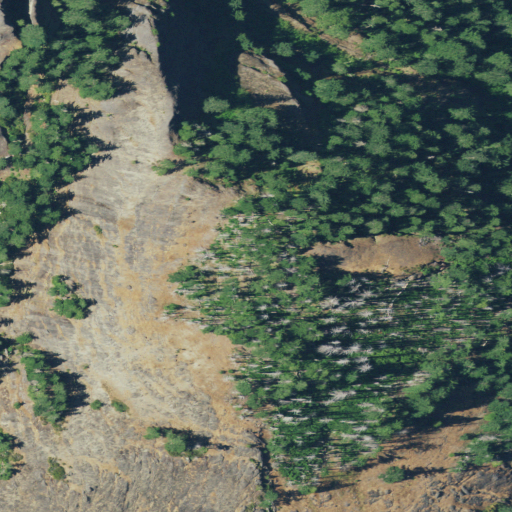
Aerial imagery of mountain in Oregon named Black Butte containing evergreen forest, shrub, and barren land